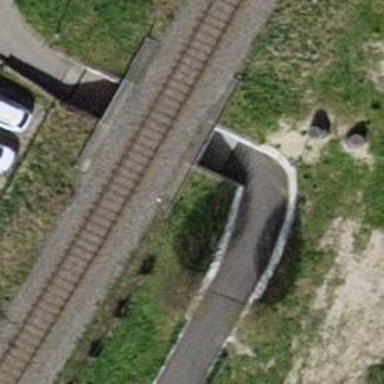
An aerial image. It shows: Tunnel footway.